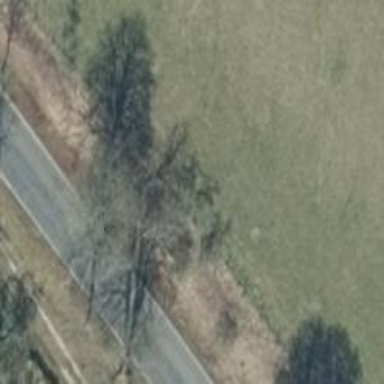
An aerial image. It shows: Deciduous tree with broadleaved leaves.